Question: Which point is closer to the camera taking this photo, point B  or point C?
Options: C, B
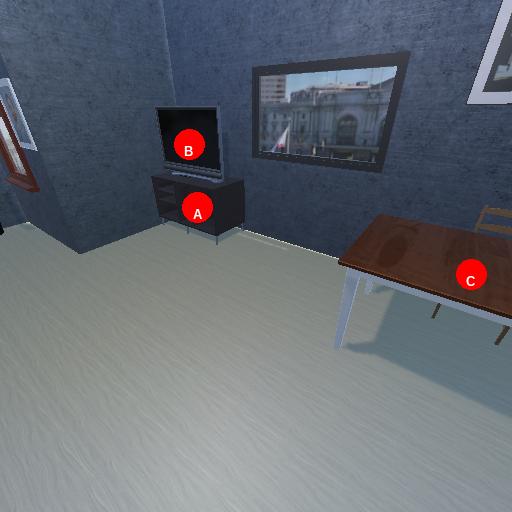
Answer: C